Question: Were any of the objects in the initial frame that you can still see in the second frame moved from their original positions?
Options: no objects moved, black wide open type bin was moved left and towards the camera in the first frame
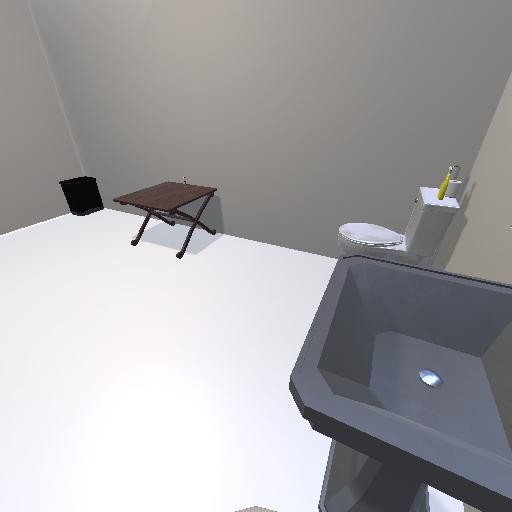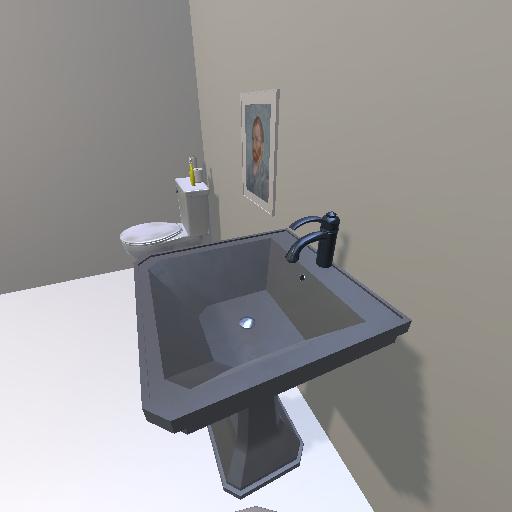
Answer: no objects moved